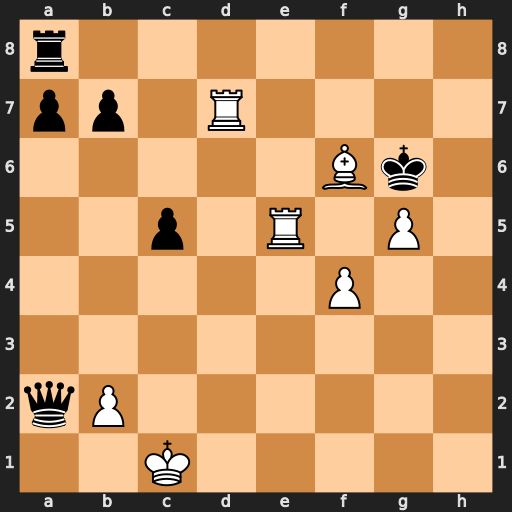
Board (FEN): r7/pp1R4/5Bk1/2p1R1P1/5P2/8/qP6/2K5
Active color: w
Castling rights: -
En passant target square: -
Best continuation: f5+ Kh5 Re4